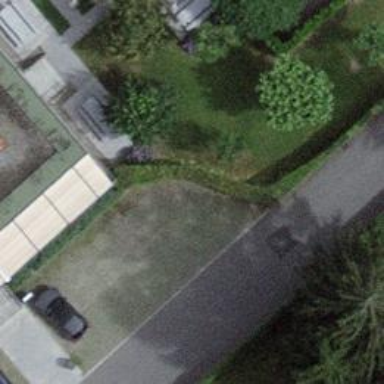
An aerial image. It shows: Charging station.